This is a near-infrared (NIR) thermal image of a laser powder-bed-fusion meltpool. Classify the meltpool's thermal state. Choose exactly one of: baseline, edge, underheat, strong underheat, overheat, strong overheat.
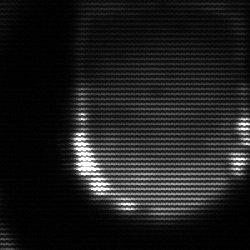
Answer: edge